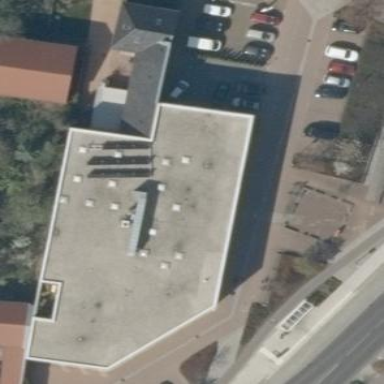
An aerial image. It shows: Building that houses fitness center.